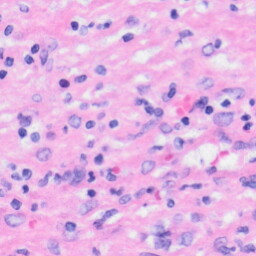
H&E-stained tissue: Liver